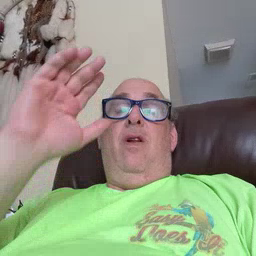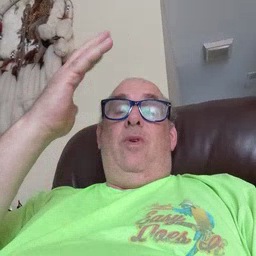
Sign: tree